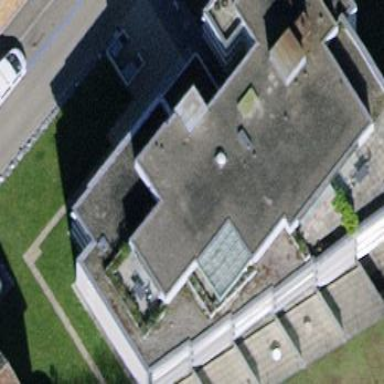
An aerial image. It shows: Flat-roofed building.